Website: apple
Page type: customer-info-address
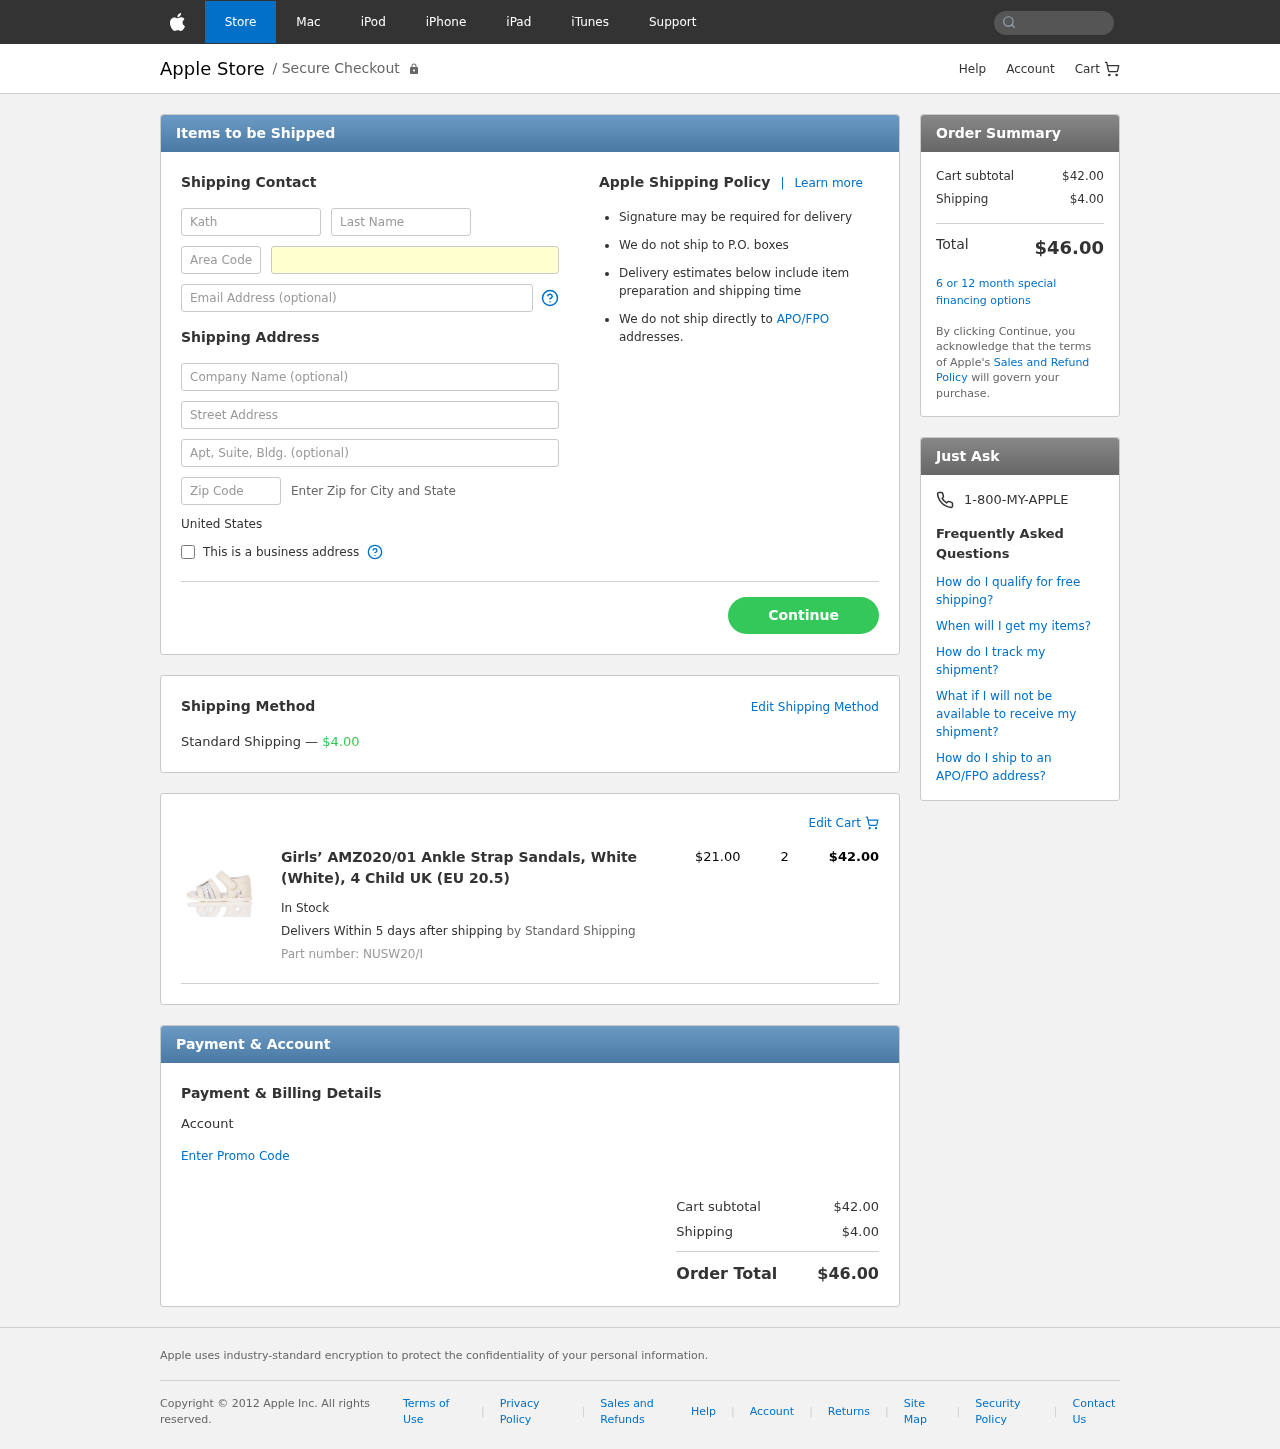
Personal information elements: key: PII_COUNTRY
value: United States
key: PII_FIRSTNAME
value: Kathleen
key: PII_LASTNAME
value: Snow
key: PII_PHONE_AREA
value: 740
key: PII_PHONE_LINE
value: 0465
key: PII_EMAIL
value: kathleensnow@hotmail.com
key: PII_STREET
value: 7688 Ellis Wall
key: PII_STREET2
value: Apt. 976
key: PII_POSTCODE
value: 22904
Product elements: key: PRODUCT1_NAME
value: Girls’ AMZ020/01 Ankle Strap Sandals, White (White), 4 Child UK (EU 20.5)
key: PRODUCT1_PRICE
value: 21
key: PRODUCT1_QUANTITY
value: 2
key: PRODUCT1_SKU
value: NUSW20/I
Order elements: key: ORDER_SHIPPING_COST
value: $4.00
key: ORDER_ITEM_TOTAL
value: $42.00
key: ORDER_SUBTOTAL
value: $42.00
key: ORDER_TOTAL
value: $46.00